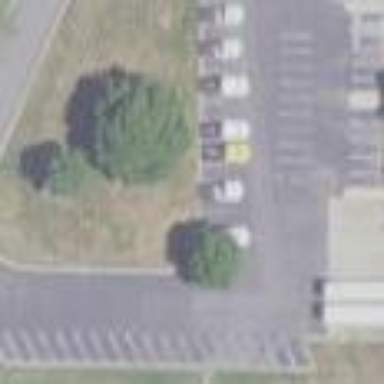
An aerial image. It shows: Parking area.